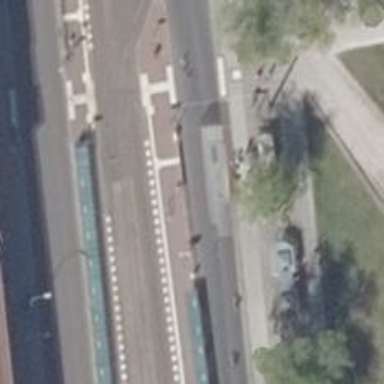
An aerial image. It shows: Platform with shelter for public transport.